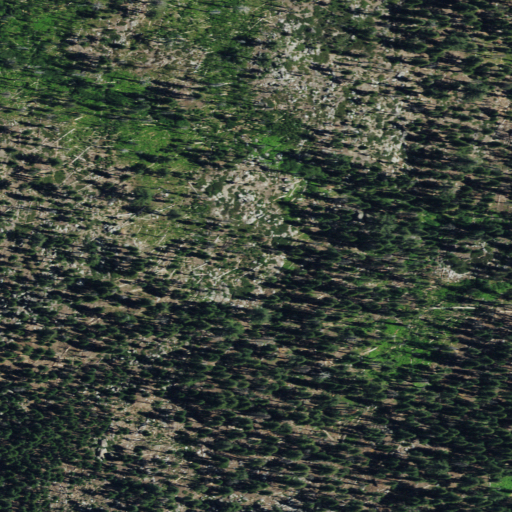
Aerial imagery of plain(s) in California named Reese Flat containing evergreen forest, shrub, and grassland